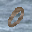
Label: 0